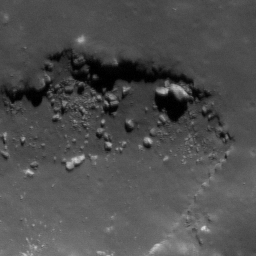
Pit: Copernicus LB5
Host crater: Copernicus
Host type: impact_melt
Lunar coordinates: latitude 10.235, longitude 339.69